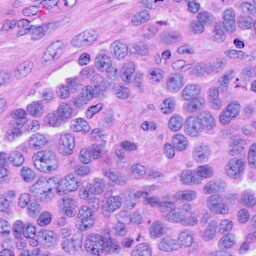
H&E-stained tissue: Ovarian